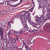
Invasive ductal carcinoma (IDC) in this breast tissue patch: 0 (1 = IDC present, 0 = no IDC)